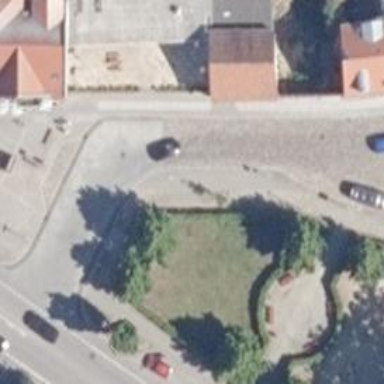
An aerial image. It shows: Living street with asphalt surface. It includes opposite cycleway.